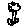
Label: flower